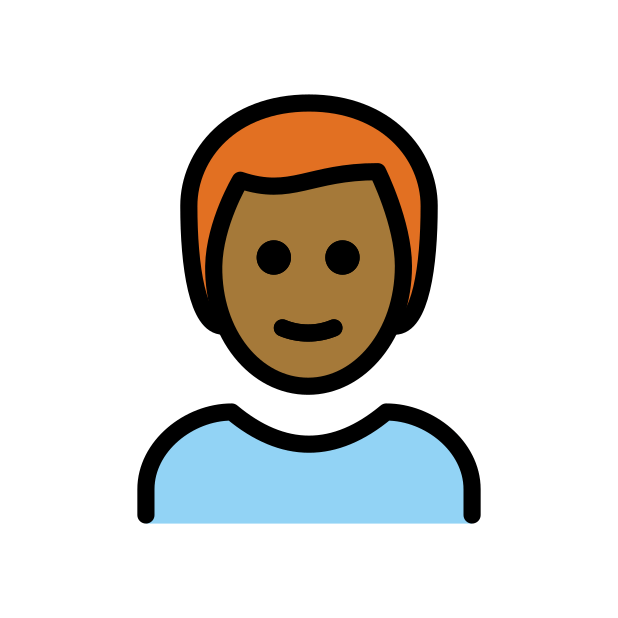
man: medium-dark skin tone, red hair